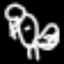
Label: squiggle